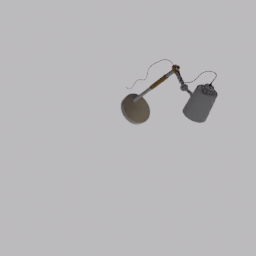
Label: lighting